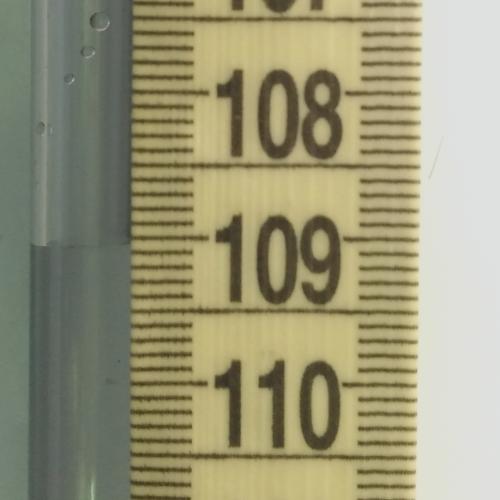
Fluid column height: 109.0 cm